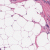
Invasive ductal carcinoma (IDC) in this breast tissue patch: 0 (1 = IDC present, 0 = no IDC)